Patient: sex M, age 75
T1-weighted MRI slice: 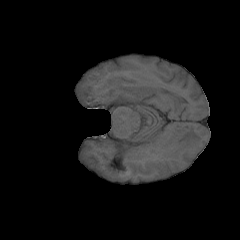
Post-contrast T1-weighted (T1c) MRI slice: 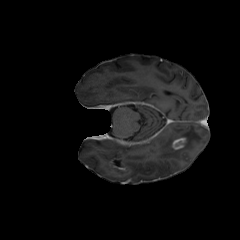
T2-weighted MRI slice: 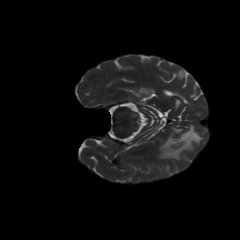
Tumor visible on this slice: yes
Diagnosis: Glioblastoma, IDH-wildtype
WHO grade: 4